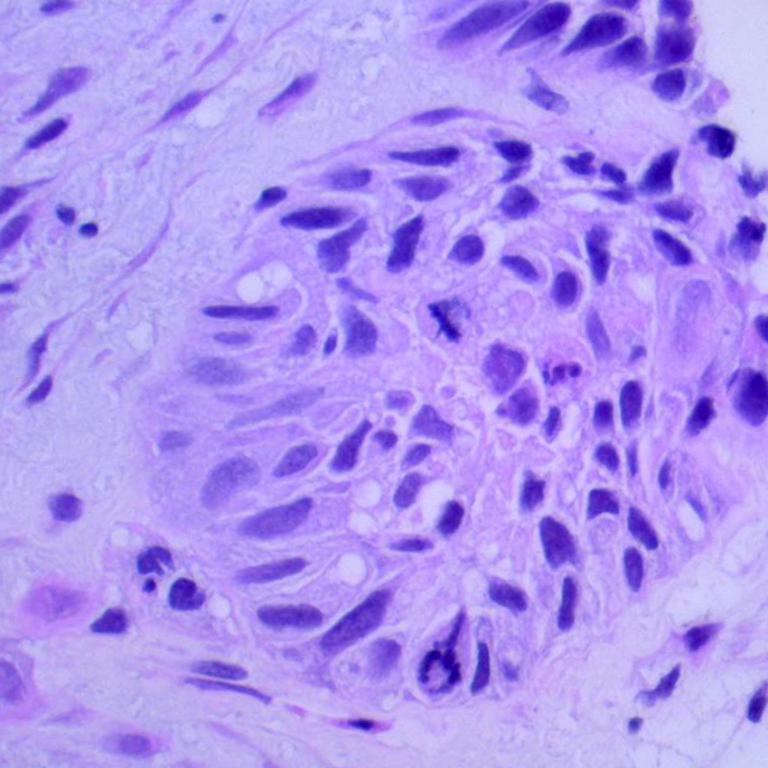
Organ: lung
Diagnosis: squamous carcinomas